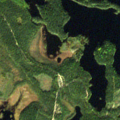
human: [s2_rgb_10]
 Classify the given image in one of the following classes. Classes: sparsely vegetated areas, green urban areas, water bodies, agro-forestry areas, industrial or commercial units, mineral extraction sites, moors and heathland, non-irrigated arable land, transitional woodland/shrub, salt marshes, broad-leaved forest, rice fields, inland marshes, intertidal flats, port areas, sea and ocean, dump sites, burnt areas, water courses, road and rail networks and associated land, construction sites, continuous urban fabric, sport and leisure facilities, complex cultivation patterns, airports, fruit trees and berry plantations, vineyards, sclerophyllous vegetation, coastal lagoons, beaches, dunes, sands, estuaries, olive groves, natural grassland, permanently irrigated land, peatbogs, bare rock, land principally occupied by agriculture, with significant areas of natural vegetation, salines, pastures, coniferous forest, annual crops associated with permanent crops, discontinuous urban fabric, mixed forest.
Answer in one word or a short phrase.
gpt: coniferous forest, water bodies